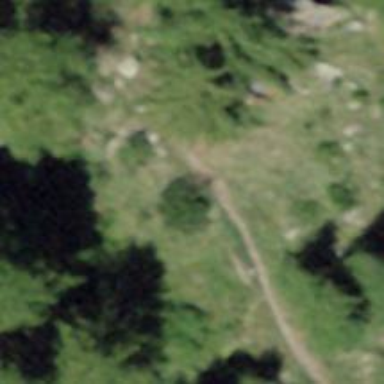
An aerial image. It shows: Paved path.